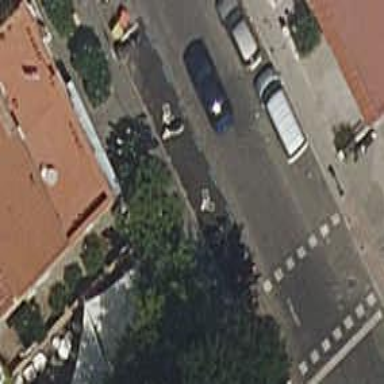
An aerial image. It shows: Motorcycle parking area.